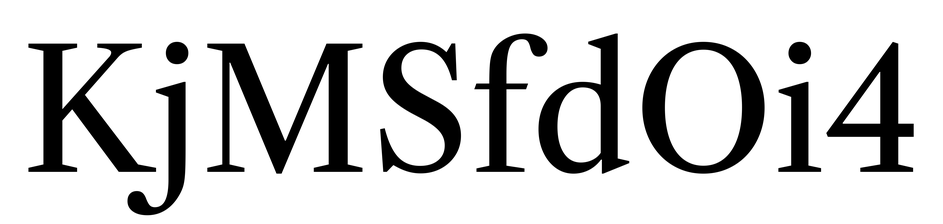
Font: LibreCaslonText_Regular